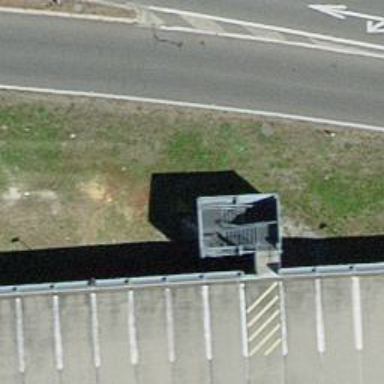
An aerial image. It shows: Set of steps on the road.